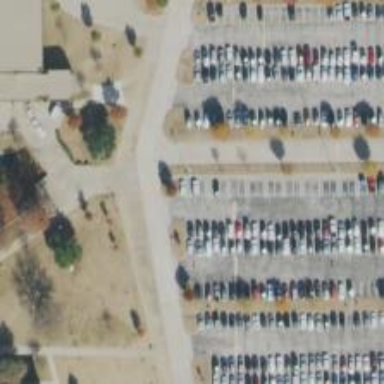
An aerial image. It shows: Parking space.